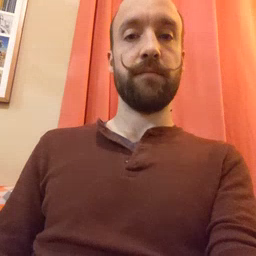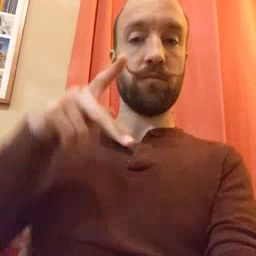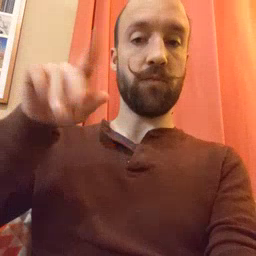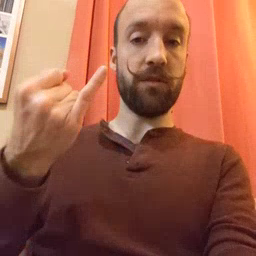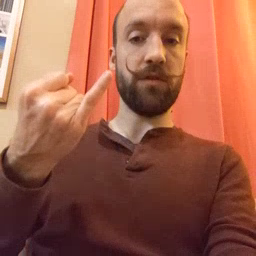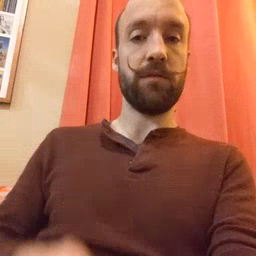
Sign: pajamas